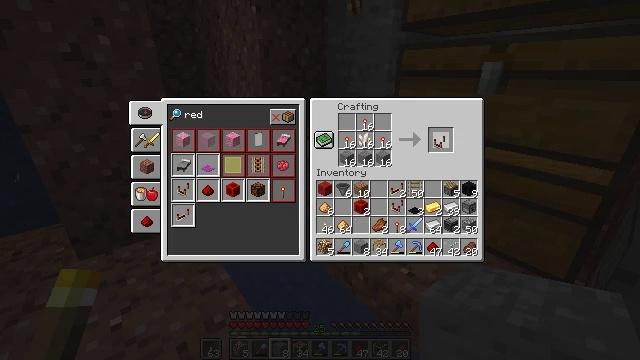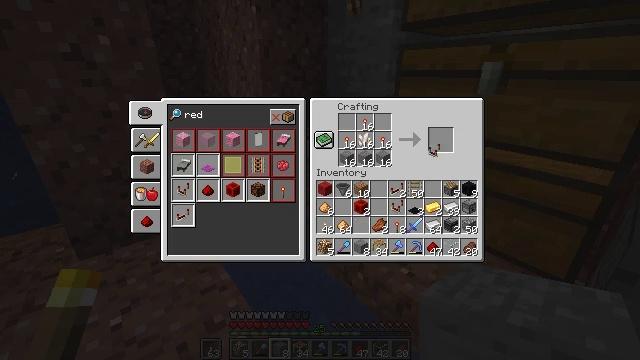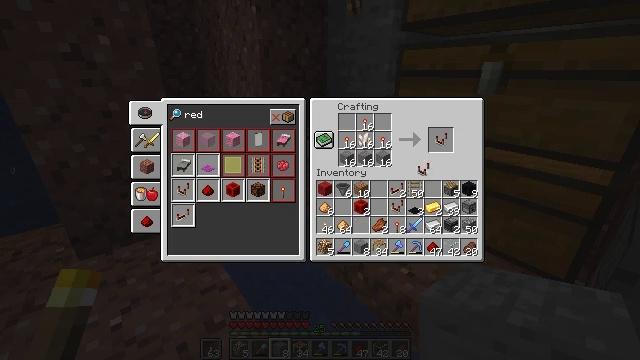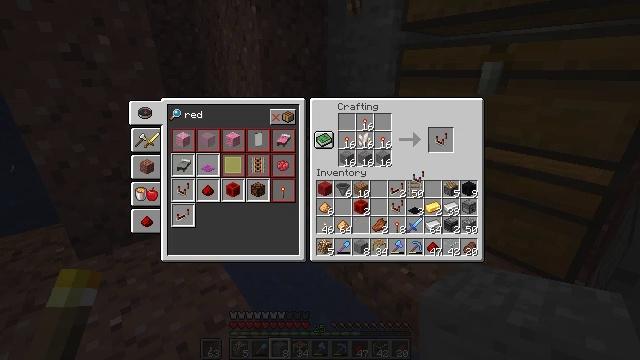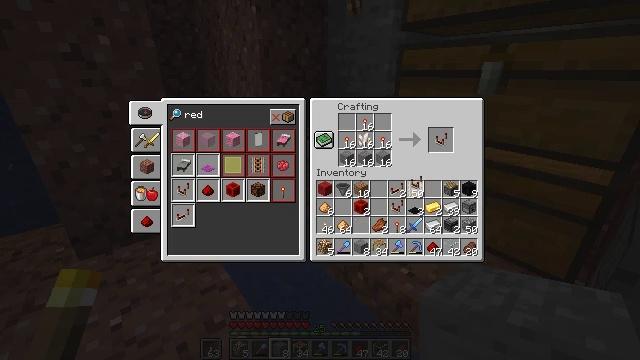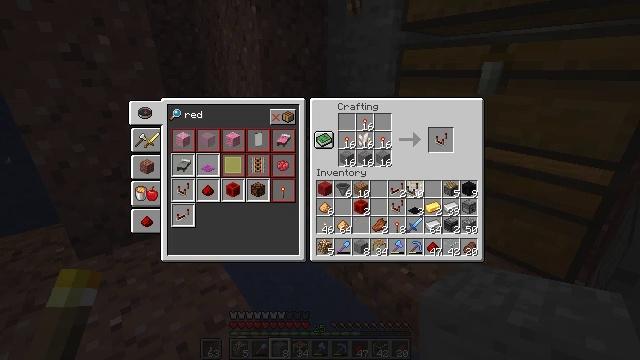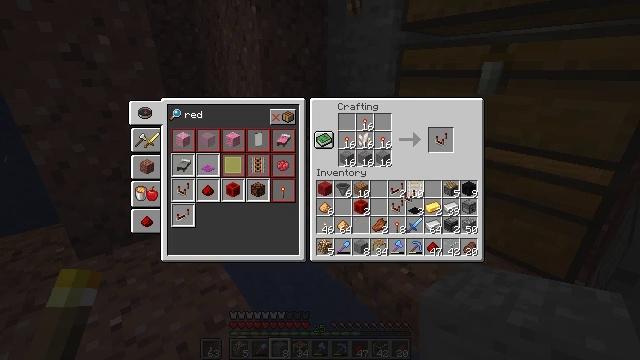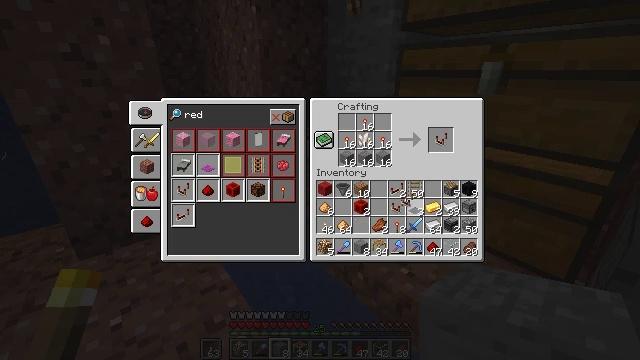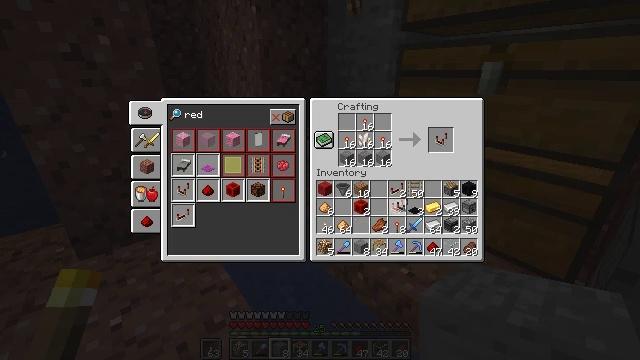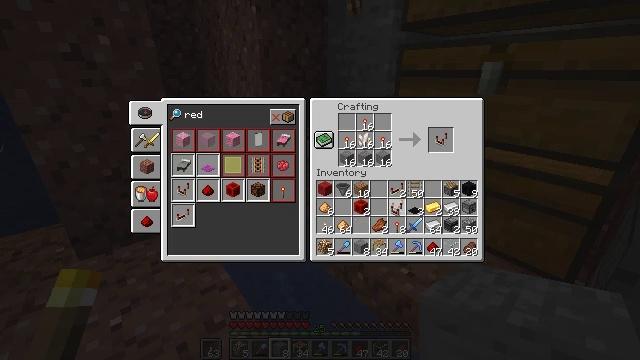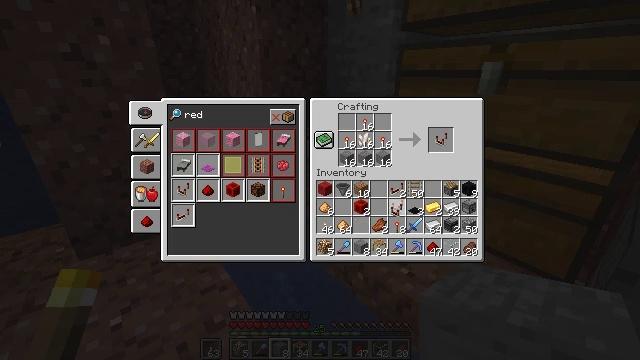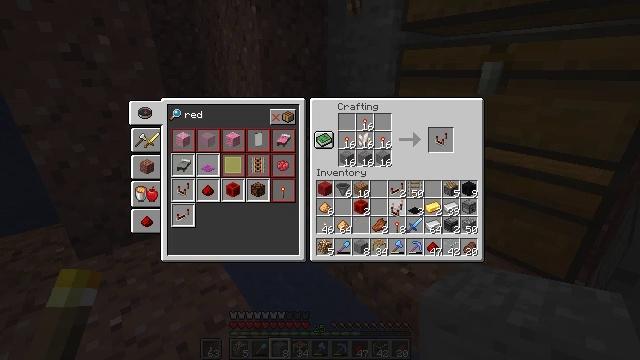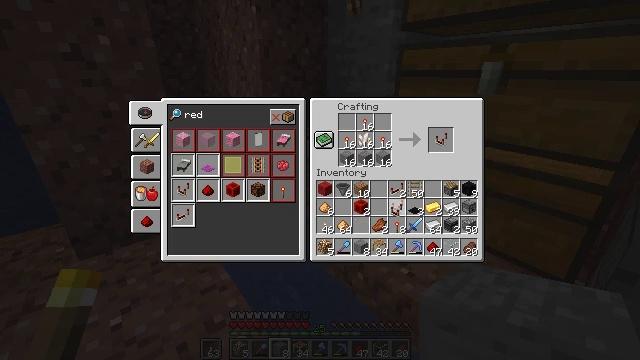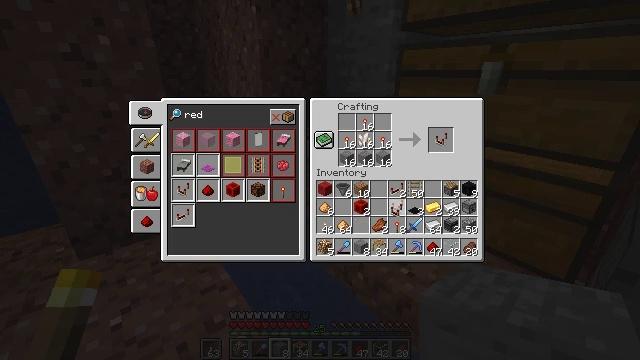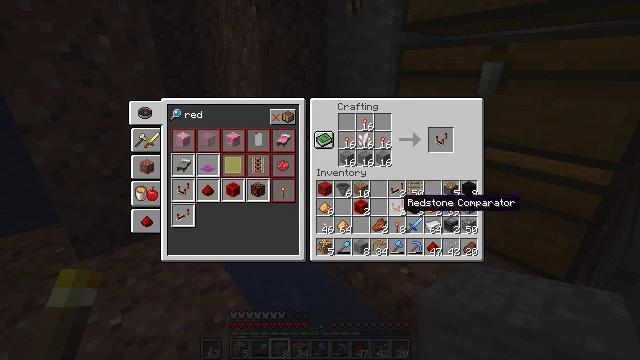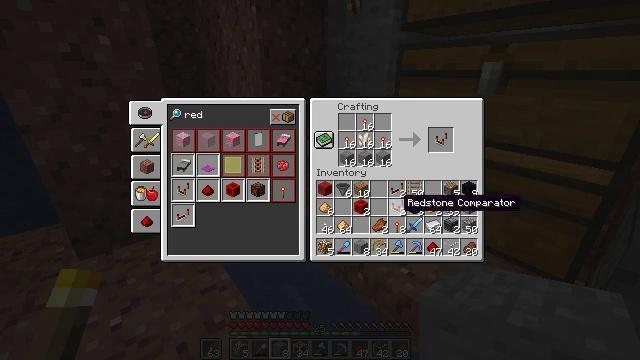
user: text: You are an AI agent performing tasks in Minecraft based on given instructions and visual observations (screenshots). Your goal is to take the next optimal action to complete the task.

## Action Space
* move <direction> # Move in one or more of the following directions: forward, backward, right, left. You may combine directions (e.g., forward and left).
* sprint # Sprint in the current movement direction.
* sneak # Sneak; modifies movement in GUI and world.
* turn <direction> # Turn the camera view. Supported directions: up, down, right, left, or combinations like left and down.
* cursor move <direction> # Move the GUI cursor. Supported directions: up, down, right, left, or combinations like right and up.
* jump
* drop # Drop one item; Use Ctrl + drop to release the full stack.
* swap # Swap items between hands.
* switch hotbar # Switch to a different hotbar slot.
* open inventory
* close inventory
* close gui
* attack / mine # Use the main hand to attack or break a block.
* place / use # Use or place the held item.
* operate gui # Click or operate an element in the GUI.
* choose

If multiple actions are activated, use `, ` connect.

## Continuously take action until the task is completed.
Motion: motion action
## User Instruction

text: Construct a comparator using a crafting table.
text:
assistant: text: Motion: cursor move down
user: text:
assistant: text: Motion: cursor move left and down
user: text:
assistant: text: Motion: cursor move down
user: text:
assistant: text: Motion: no_op
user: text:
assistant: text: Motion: cursor move down
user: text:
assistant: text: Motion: cursor move down
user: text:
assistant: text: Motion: no_op
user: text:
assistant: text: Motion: no_op
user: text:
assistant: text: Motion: no_op
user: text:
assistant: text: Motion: no_op
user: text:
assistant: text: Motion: no_op
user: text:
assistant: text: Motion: operate gui
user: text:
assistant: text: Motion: operate gui
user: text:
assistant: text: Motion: no_op
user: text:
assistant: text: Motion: no_op
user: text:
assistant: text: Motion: no_op
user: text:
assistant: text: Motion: cursor move up
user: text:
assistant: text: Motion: cursor move up
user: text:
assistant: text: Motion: cursor move up
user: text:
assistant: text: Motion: cursor move right and up
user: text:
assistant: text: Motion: cursor move right and up
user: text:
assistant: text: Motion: cursor move up
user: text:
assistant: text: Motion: no_op
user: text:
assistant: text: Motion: no_op
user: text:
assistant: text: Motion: no_op
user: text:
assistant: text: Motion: no_op
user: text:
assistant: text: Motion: no_op
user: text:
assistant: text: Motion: no_op
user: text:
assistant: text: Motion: operate gui
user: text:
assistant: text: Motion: operate gui